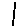
Label: line